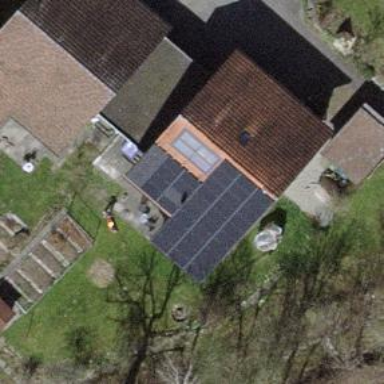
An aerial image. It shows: Solar power generator.